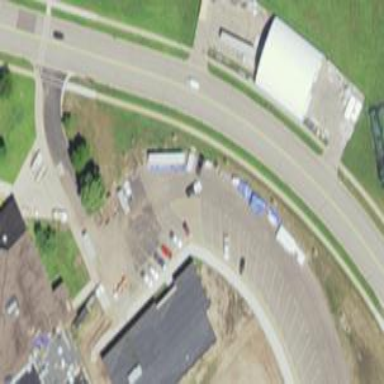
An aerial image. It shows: Parking area with surface.